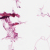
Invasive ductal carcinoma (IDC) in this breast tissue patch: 0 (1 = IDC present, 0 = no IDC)